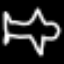
Label: airplane